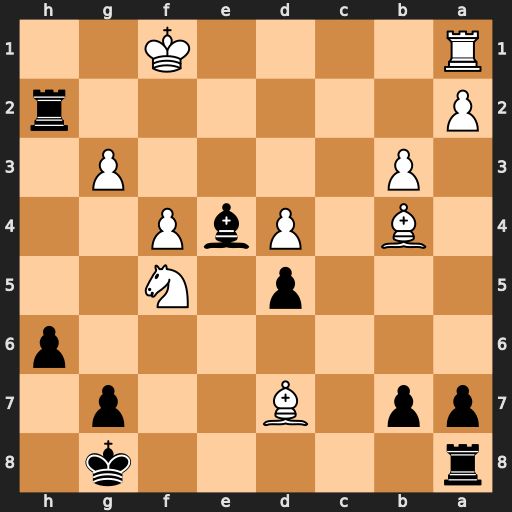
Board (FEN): r5k1/pp1B2p1/7p/3p1N2/1B1PbP2/1P4P1/P6r/R4K2
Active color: b
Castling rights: -
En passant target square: -
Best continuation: Rh1+ Kf2 Rxa1